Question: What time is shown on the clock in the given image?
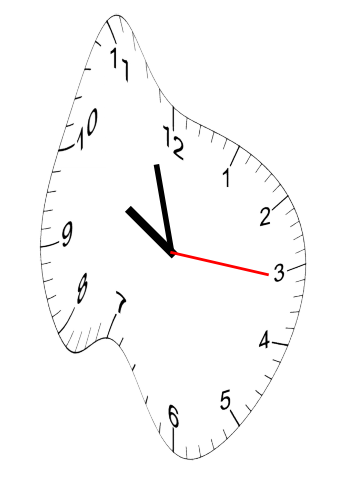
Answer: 09:57:16